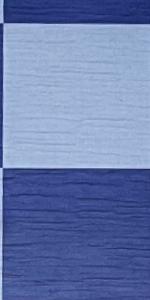
Label: Empty